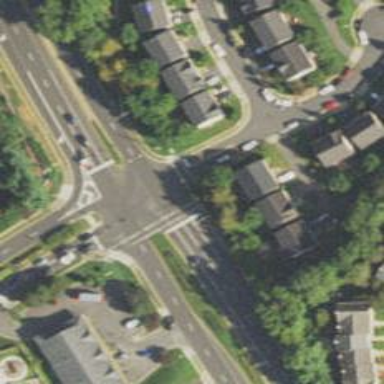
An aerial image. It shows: Marked crossing on the road.